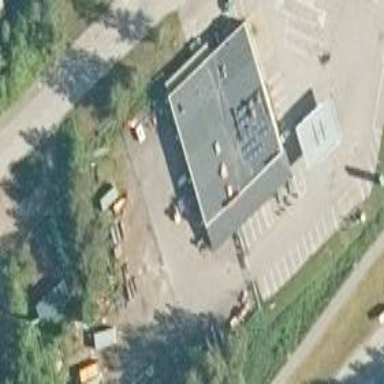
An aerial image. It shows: Public building.